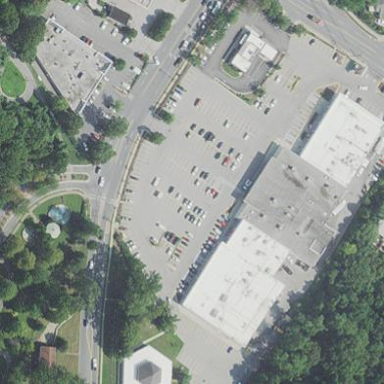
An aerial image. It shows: Flat-roofed retail building.